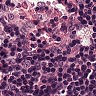
Metastatic tissue present: no